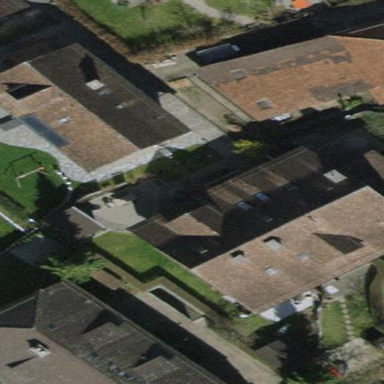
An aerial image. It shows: Building with tile roof.